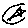
Label: star